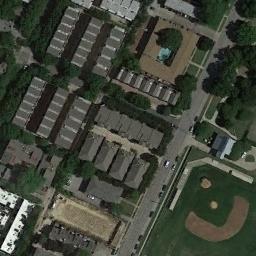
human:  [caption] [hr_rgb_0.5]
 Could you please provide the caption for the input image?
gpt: A baseball diamond is surrounded by many buildings and trees .

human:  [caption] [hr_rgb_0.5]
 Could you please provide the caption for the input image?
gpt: There is a baseball diamond in the grass surrounded by the houses .

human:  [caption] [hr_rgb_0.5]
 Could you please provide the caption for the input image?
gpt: In the picture there is a baseball field and a parking lot .

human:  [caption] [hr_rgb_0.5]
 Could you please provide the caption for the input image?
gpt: A baseball diamond next to a road and the medium residential area around it .

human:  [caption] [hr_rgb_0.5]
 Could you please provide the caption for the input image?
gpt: Many buildings are next to  the baseball diamond .